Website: macys
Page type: billing-address
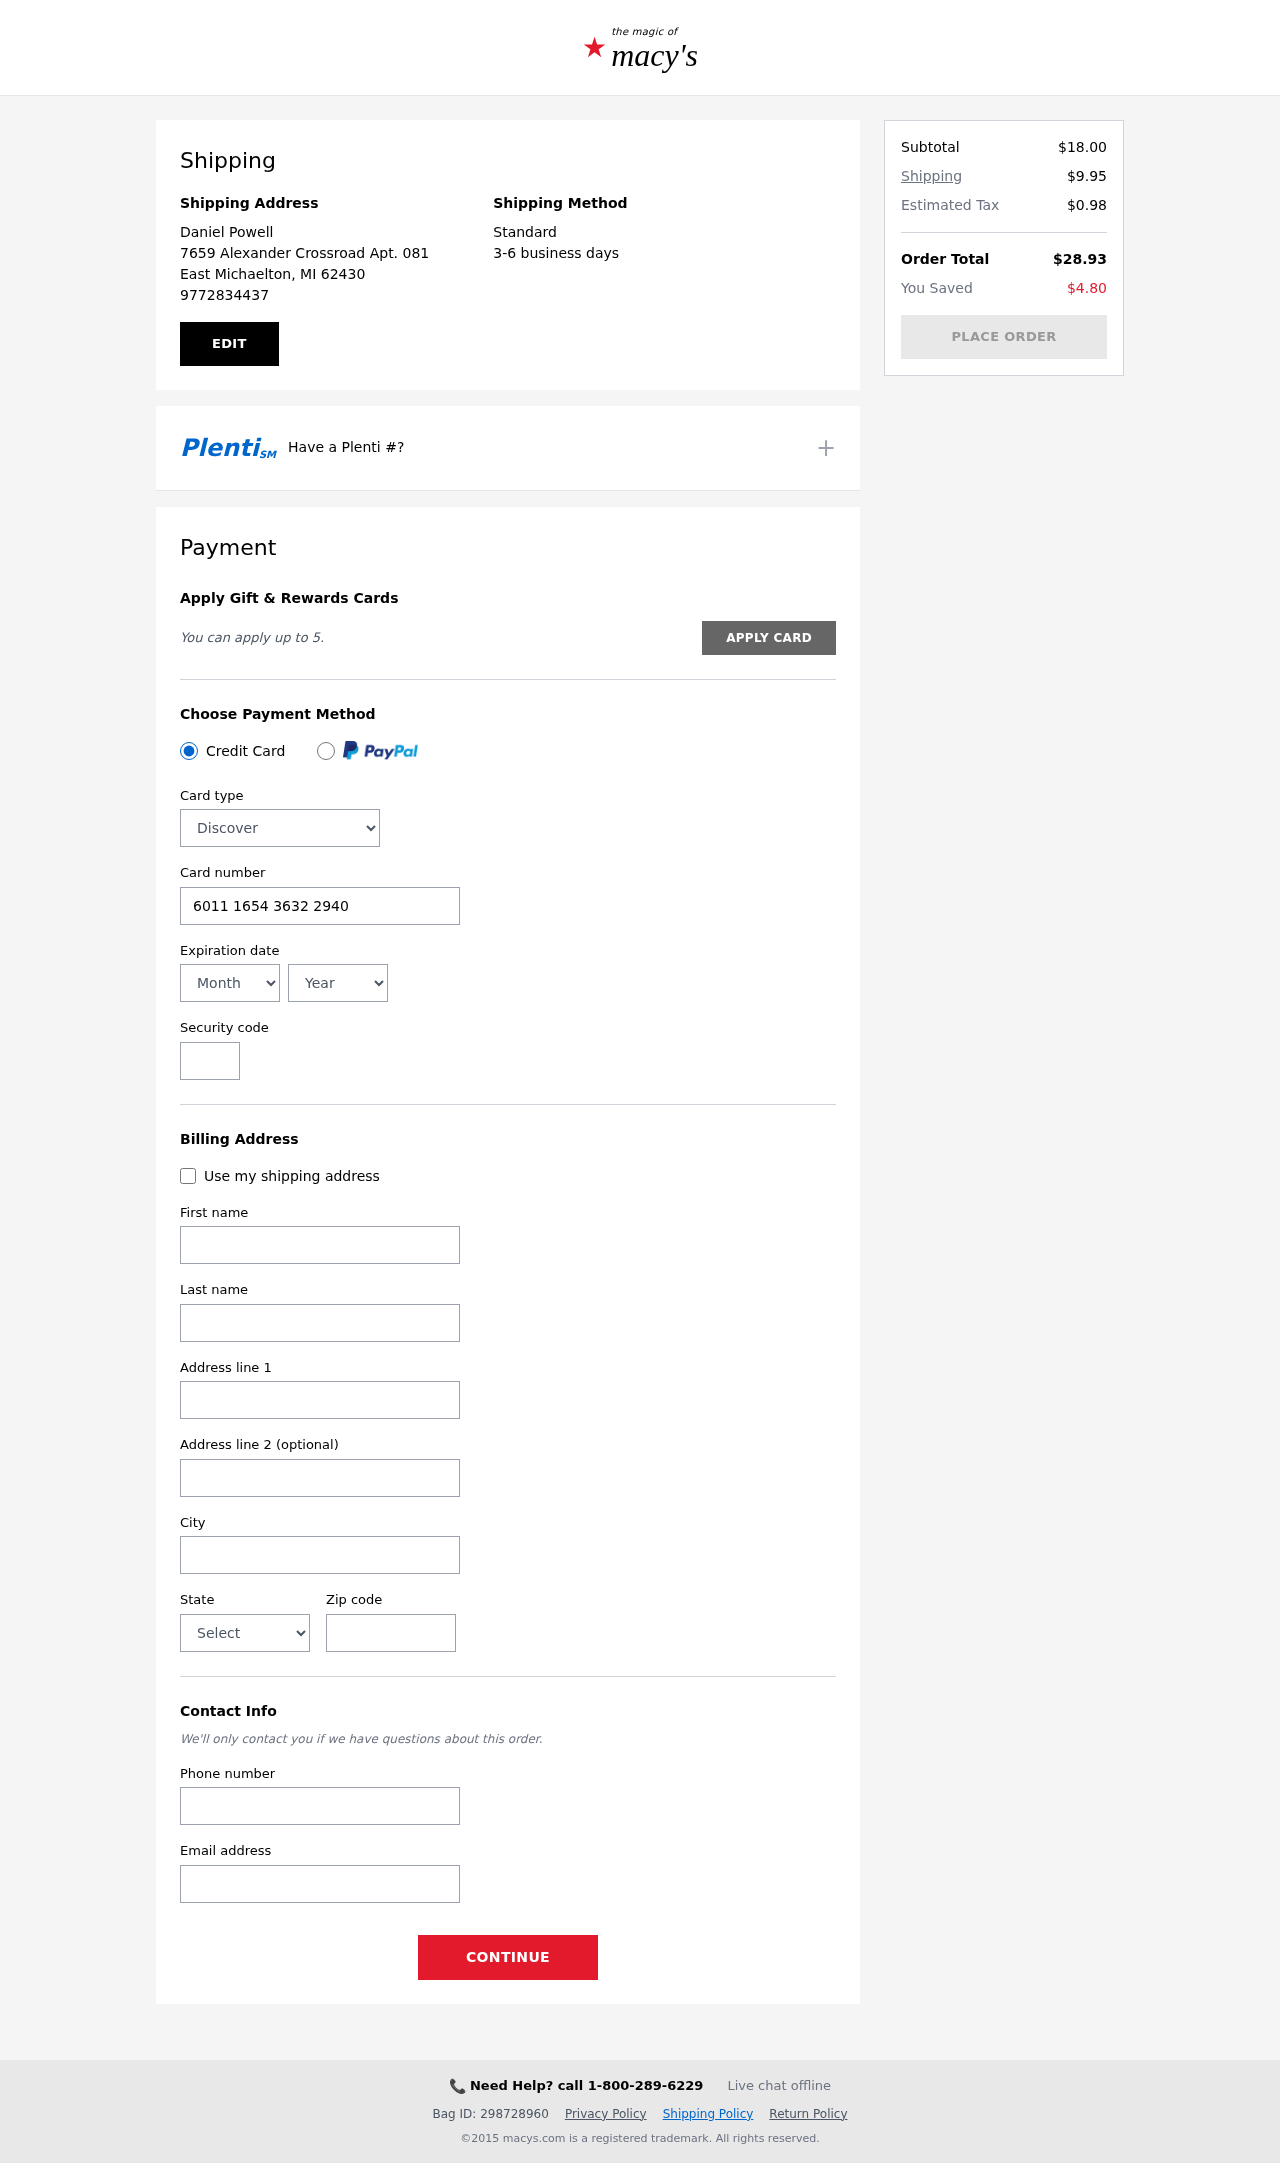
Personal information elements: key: PII_CARD_CVV
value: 625
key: PII_CARD_EXPIRY_MONTH
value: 07
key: PII_CARD_EXPIRY_YEAR
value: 26
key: PII_CARD_NUMBER
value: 6011 1654 3632 2940
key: PII_CARD_TYPE
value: Discover
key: PII_CITY
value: East Michaelton
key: PII_CITY_STATE_ZIP
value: East Michaelton, MI 62430
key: PII_EMAIL
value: danielpowell@gmail.com
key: PII_FIRSTNAME
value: Daniel
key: PII_FULLNAME
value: Daniel Powell
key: PII_LASTNAME
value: Powell
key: PII_PHONE
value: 9772834437
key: PII_POSTCODE
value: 62430
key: PII_STATE
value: Michigan
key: PII_STREET
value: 7659 Alexander Crossroad Apt. 081
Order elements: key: ORDER_SUBTOTAL
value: $18.00
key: ORDER_SHIPPING_COST
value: $9.95
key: ORDER_TAX
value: $0.98
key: ORDER_TOTAL
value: $28.93
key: ORDER_SAVINGS
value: $4.80